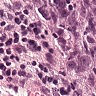
Metastatic tissue present: yes